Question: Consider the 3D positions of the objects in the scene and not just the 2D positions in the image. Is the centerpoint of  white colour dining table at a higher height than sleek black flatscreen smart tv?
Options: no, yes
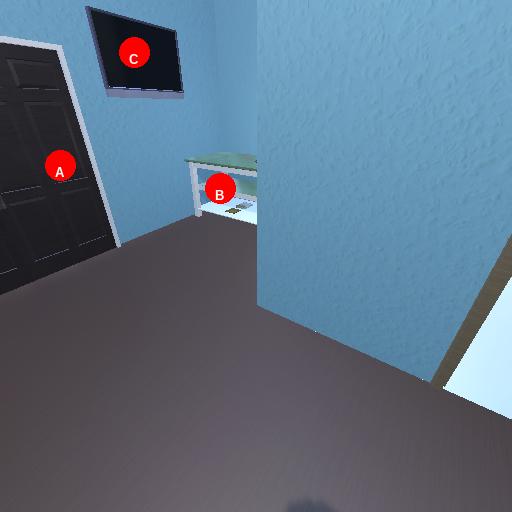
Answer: no